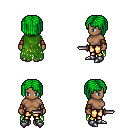
a pixel art fantasy rpg character, female body template, human, dark skin, green tattered cape, gold greaves, green pageboy hairstyle, cloth bracers, metal boots, dagger, four views (front, back, left, right), 2x2 character sprite sheet, small pixel art, hard edges, no anti-aliasing